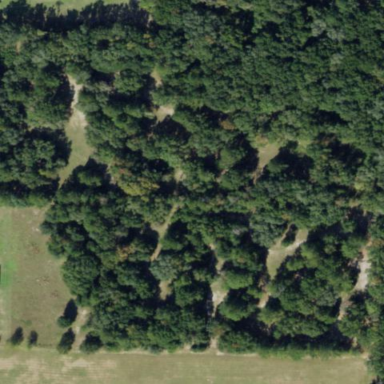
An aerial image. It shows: Mixed leaf woodland.